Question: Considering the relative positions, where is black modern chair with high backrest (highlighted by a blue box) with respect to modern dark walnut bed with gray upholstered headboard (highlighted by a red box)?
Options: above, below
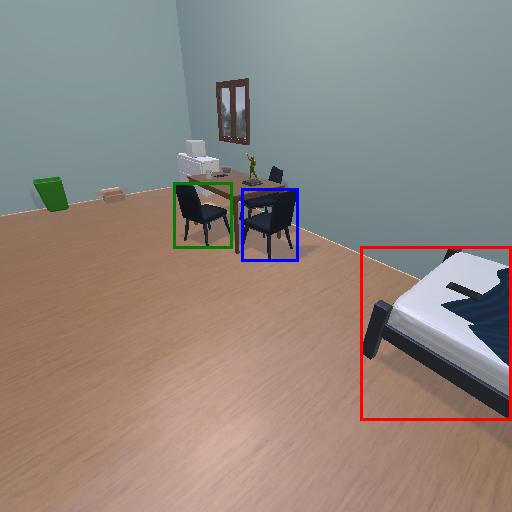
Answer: above